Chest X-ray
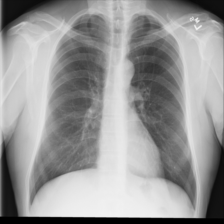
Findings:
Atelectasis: negative
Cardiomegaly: negative
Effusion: negative
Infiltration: negative
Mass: negative
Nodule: negative
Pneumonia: negative
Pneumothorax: negative
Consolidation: negative
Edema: negative
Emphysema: negative
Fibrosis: negative
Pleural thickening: negative
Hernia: negative